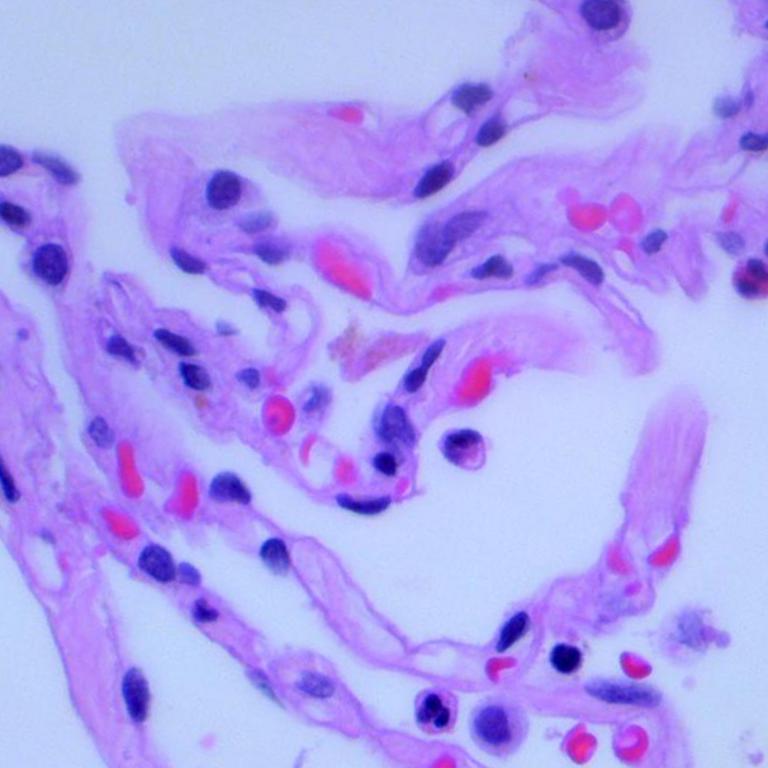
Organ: lung
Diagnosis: benign